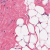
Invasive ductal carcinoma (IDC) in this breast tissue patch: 0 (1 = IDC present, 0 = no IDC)